Question: I want to create this layout:

'''
<div class="row">
<div class="col-md-4 col-sm-4 col-xs-4 line"></div>
<div class="col-md-4 col-sm-4 col-xs-4"><img src="http://placepic.me/profiles/160-160" width="160" height="160" class="img-circle"></div>
<div class="col-md-4 col-sm-4 col-xs-4 line"></div>
</div>
.line {
width:460px;
height:2px;
background:#CCC;
}
.img-circle {
border-radius: 50%;
}
'''
<URL>
I have even out the columns in the row but it still doesn't work.
EDIT: Sorry, I trying to achieve this <URL>
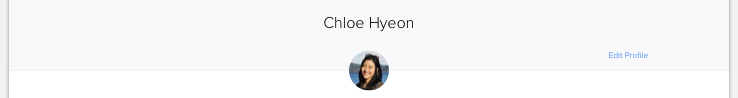
Answer: The OP has a design pattern like this:

Using the grid system to accomplish this is not the correct way to get the desired result.
Since there is no design pattern precisely like this in Bootstrap, let's find something similar:
'.panel'
Will work. <URL>
## DEMO: http://jsbin.com/yenade

'''
<div class="panel panel-default panel-profile">
<div class="panel-heading text-center clearfix">
<h4>Name of Person</h4>
<img src="http://placepic.me/profiles/50-50" class="img-circle">
<a href="#">Edit Profile</a>
</div>
<div class="panel-body">
Panel content
</div>
</div>
'''
'''
.panel-profile .panel-heading {
position: relative;
}
.panel-profile .panel-heading h4 {
margin: 10px 0 20px;
font-weight: normal;
}
.panel-profile .panel-heading img {
margin: 0 auto 10px;
display: block;
border: 1px solid #ddd;
background: #fff;
}
@media (min-width:400px) {
.panel-profile .panel-heading a {
font-size: .75em;
float: right;
}
.panel-profile .panel-heading {
margin-bottom: 30px;
}
.panel-profile .panel-heading img {
position: absolute;
margin: 0;
display: inline;
bottom: -25px;
}
}
'''